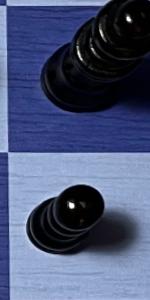
Label: Pawn_Black